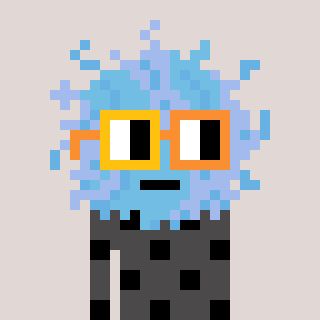
a pixel art character with square yellow and orange glasses, a lint-shaped head and a grayscale-colored body on a warm background